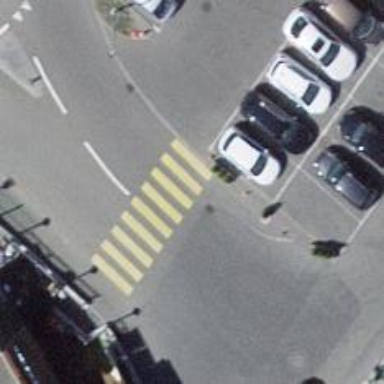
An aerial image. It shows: Uncontrolled zebra crossing with yellow markings on the road.